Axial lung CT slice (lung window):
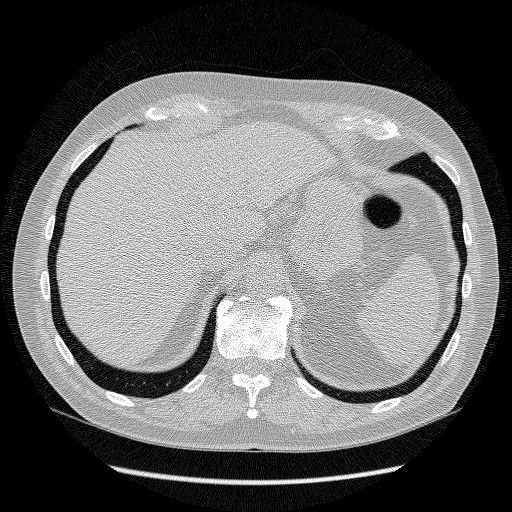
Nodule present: no